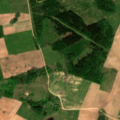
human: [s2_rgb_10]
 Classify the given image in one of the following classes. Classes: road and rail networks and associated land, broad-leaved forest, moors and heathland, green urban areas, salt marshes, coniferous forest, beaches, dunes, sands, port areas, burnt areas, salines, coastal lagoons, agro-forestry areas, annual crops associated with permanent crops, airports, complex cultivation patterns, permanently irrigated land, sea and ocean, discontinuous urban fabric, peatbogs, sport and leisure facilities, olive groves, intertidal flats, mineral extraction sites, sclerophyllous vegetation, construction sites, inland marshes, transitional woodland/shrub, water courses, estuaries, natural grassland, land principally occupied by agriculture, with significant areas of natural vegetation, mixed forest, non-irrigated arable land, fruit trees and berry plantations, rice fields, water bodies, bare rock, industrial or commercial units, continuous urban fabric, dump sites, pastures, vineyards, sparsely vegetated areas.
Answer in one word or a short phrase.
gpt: non-irrigated arable land, complex cultivation patterns, land principally occupied by agriculture, with significant areas of natural vegetation, mixed forest, transitional woodland/shrub